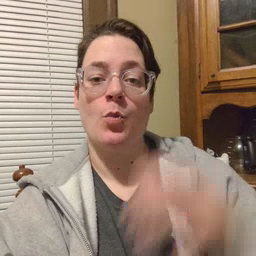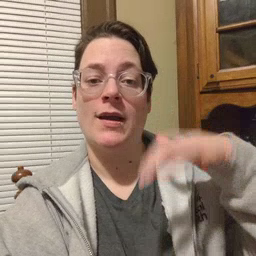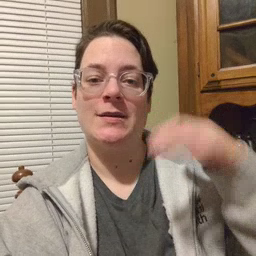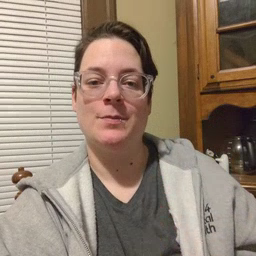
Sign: rain